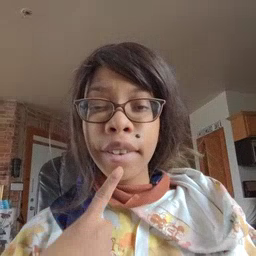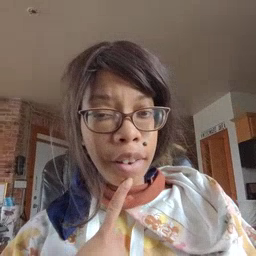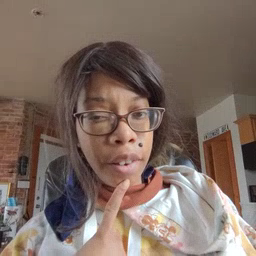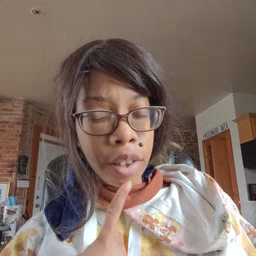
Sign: say